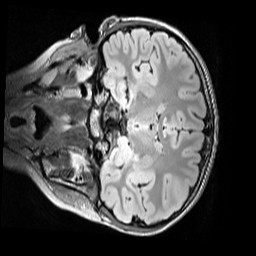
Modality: FLAIR
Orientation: coronal
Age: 10
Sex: female
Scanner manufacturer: siemens
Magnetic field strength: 3 T
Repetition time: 5 s
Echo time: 0.388 s